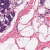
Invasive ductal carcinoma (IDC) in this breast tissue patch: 0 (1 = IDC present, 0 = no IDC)